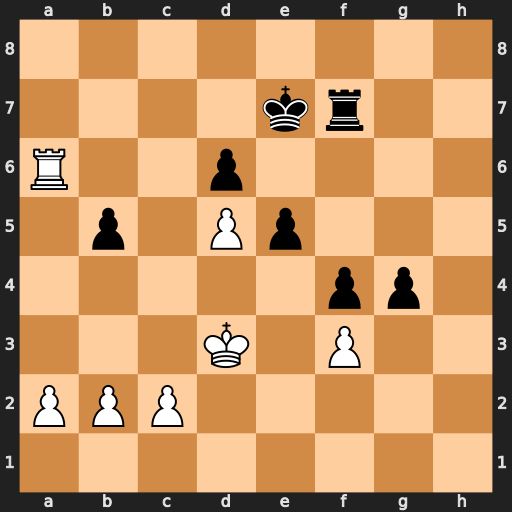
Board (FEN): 8/4kr2/R2p4/1p1Pp3/5pp1/3K1P2/PPP5/8
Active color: w
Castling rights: -
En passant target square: -
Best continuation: Ra7+ Kf6 Rxf7+ Kxf7 fxg4